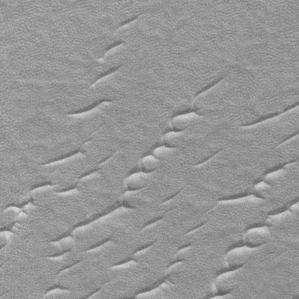
Label: frost